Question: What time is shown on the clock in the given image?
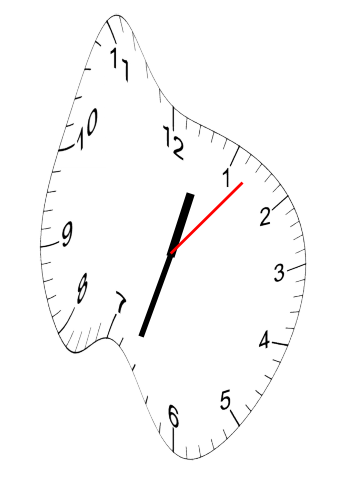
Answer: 12:33:07